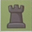
Piece: bR